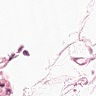
Metastatic tissue present: no